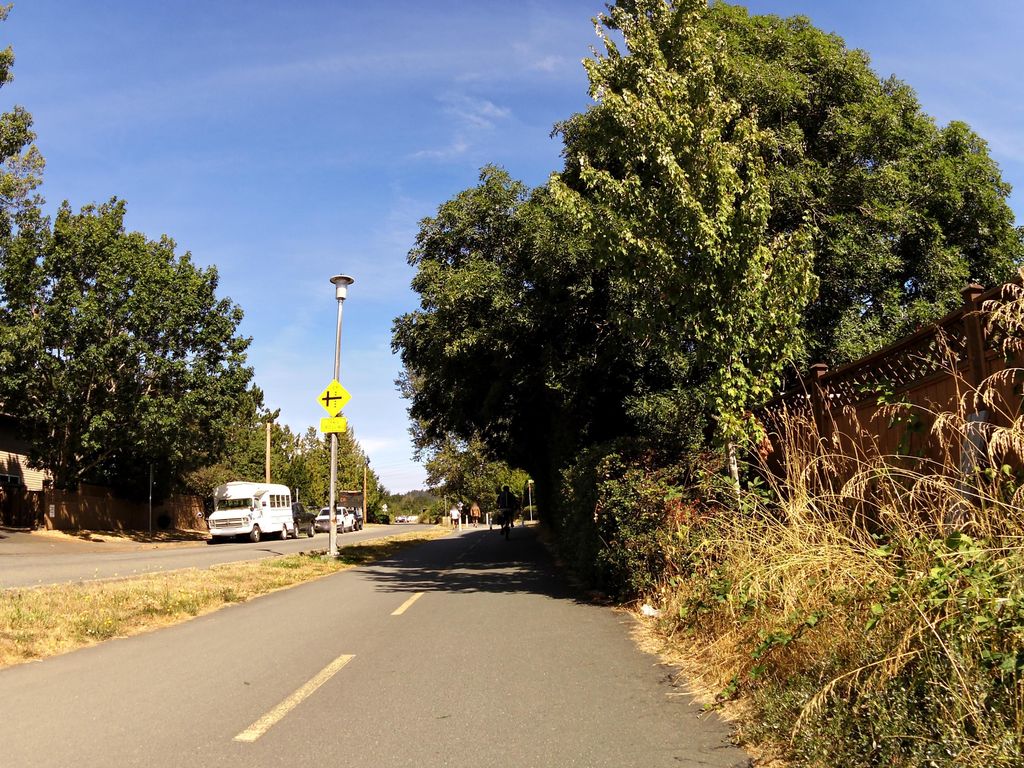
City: victoria